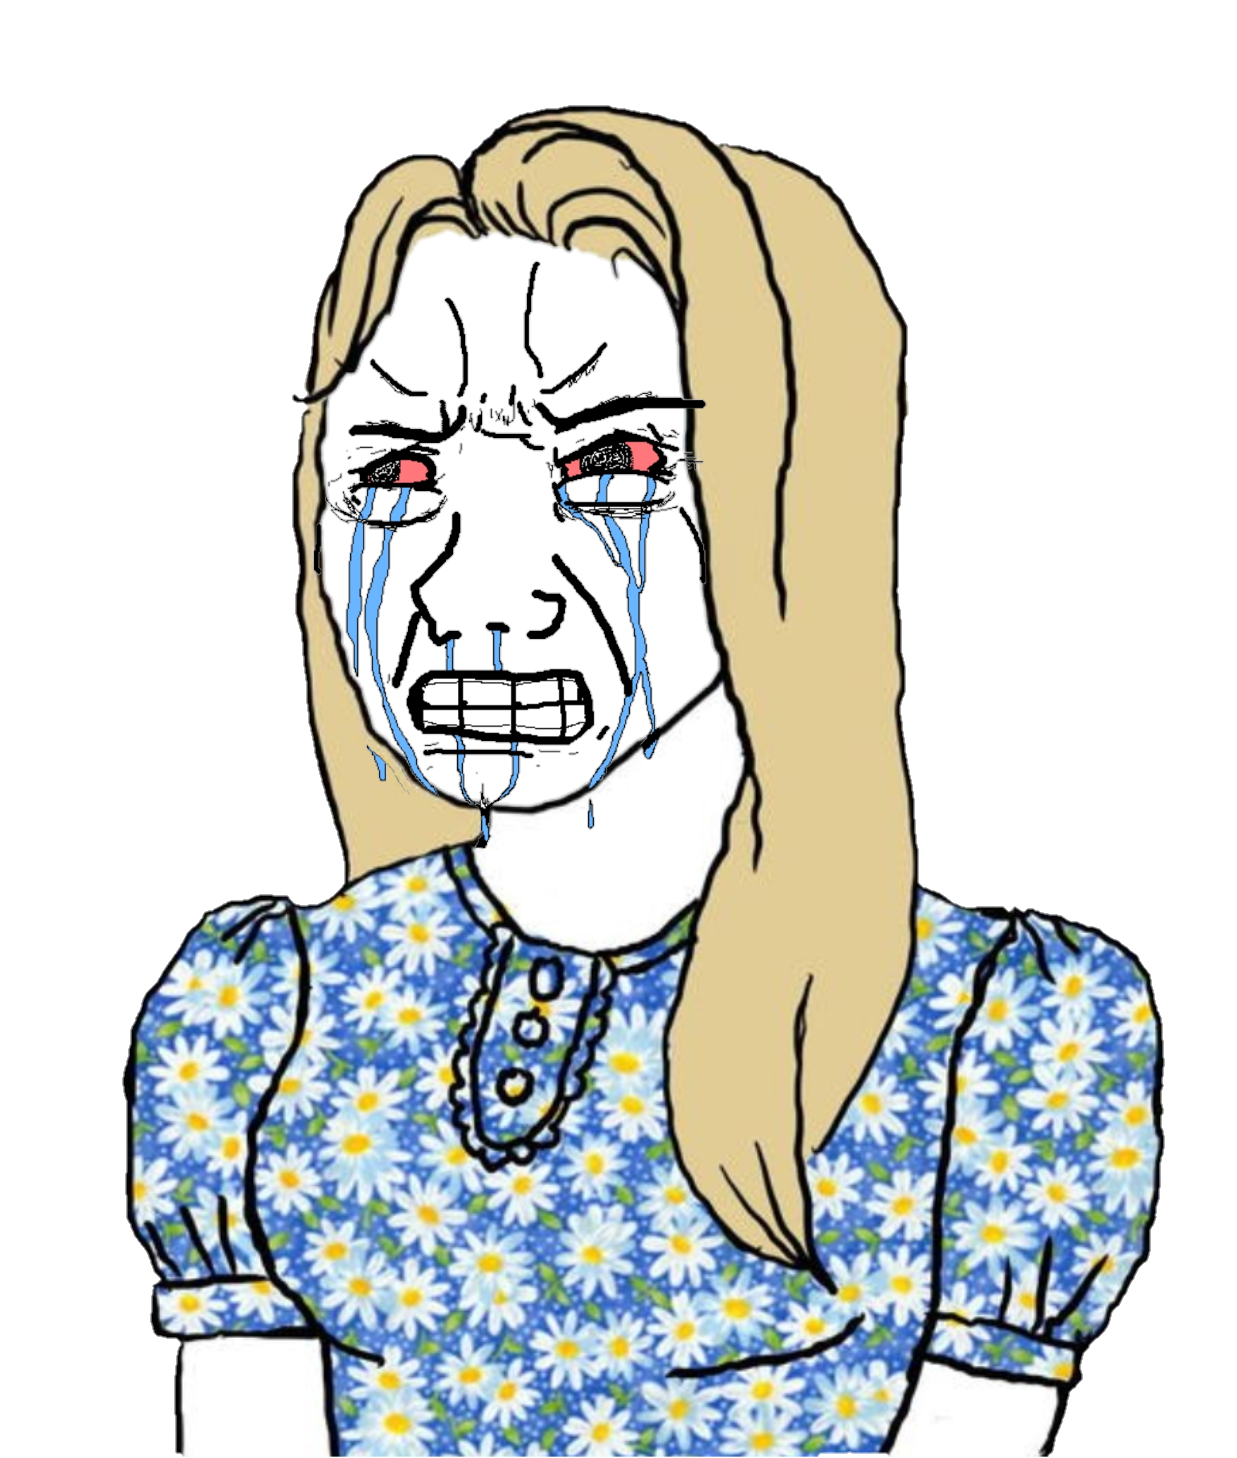
Label: 5_Trad_Wife